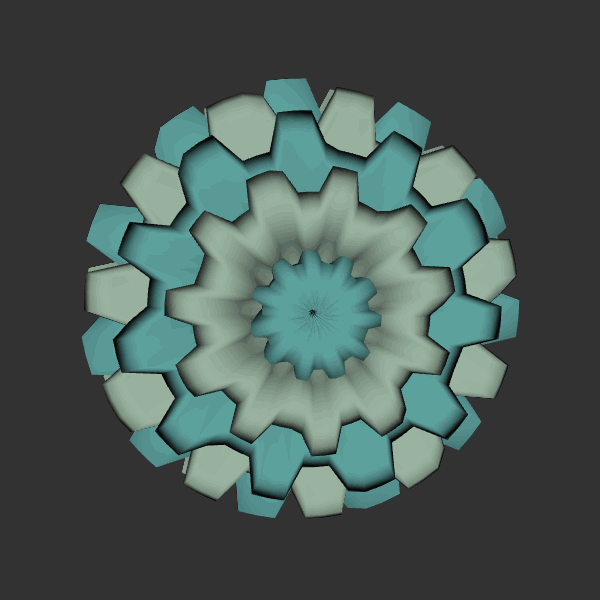
Background: dark